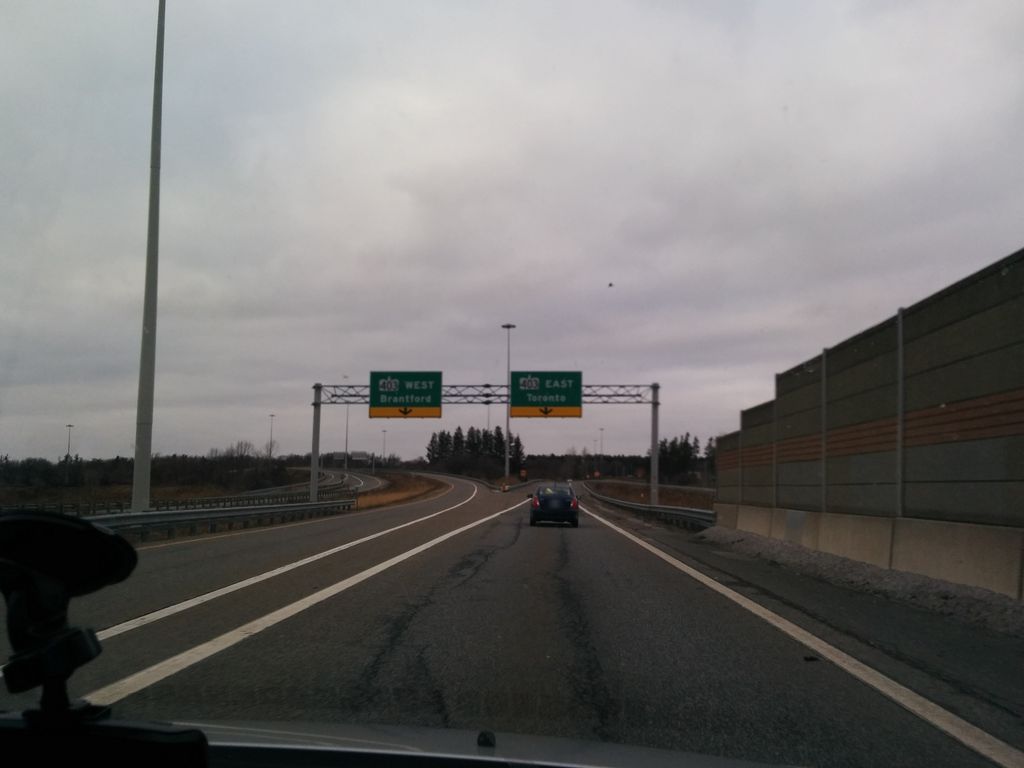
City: hamilton